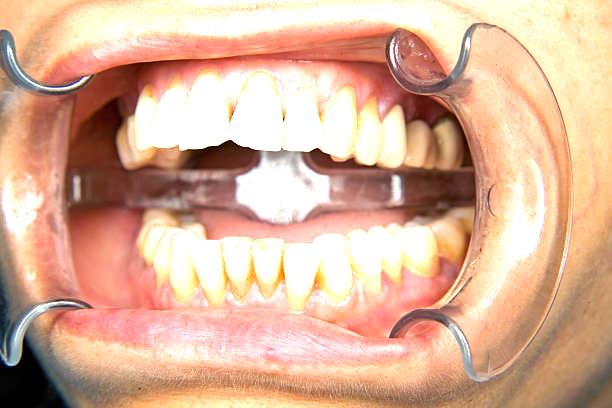
Condition: Calculus